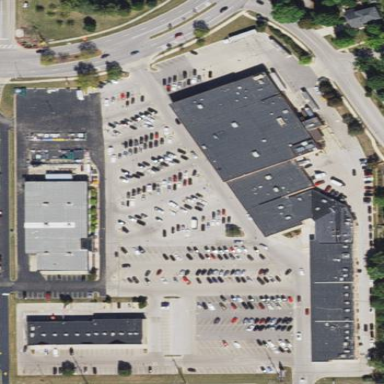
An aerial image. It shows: Retail area.